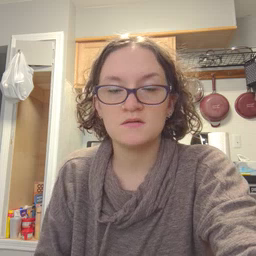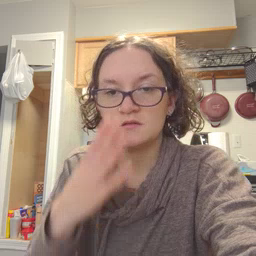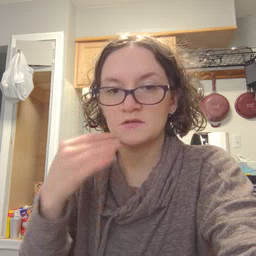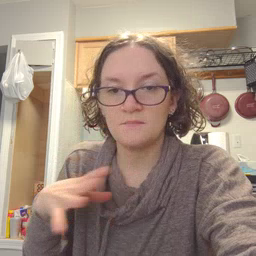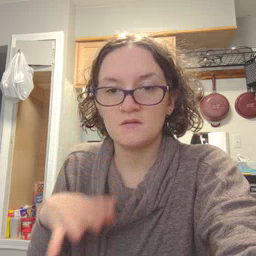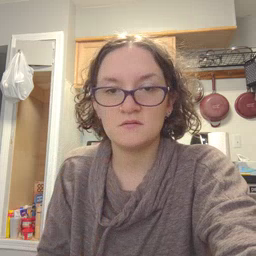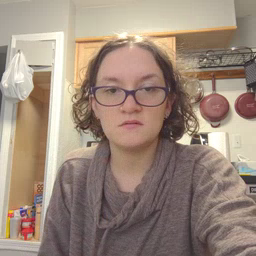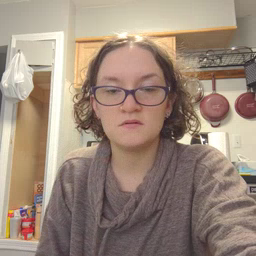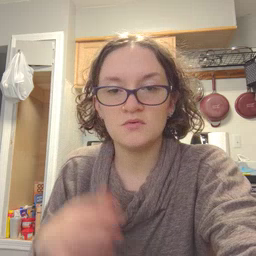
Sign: pajamas